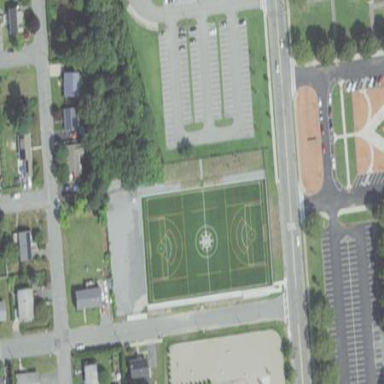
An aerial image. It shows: Synthetic turf pitch used for soccer and lacrosse.